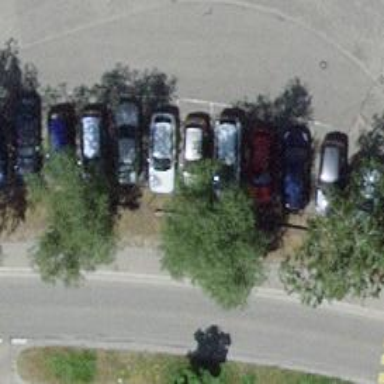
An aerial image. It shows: Parking area with surface.